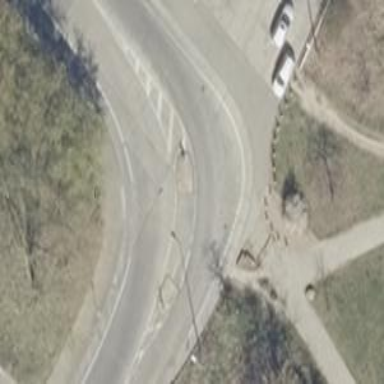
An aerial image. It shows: Uncontrolled road crossing with pedestrian island.